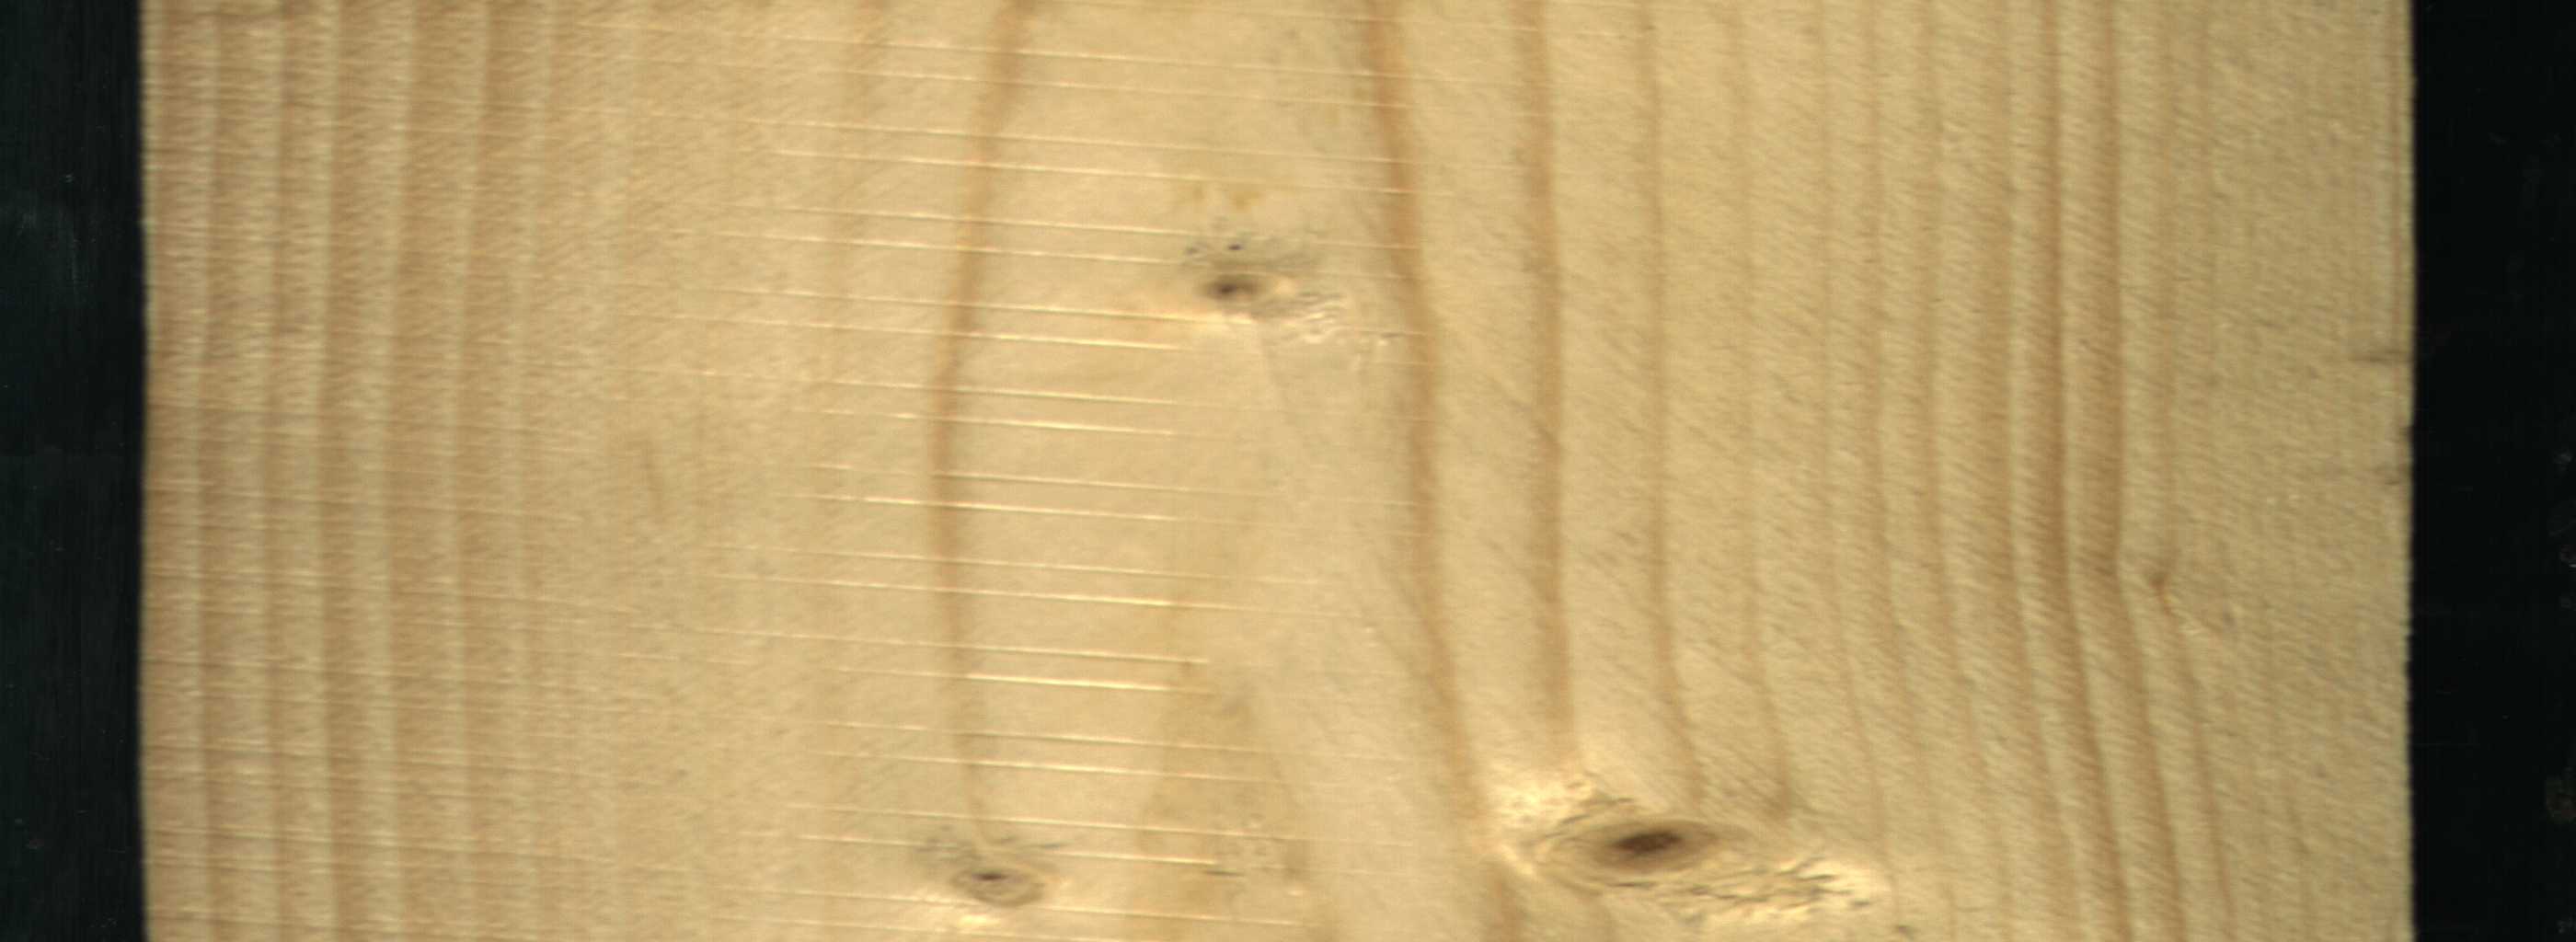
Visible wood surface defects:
Live_Knot
Live_Knot
Live_Knot